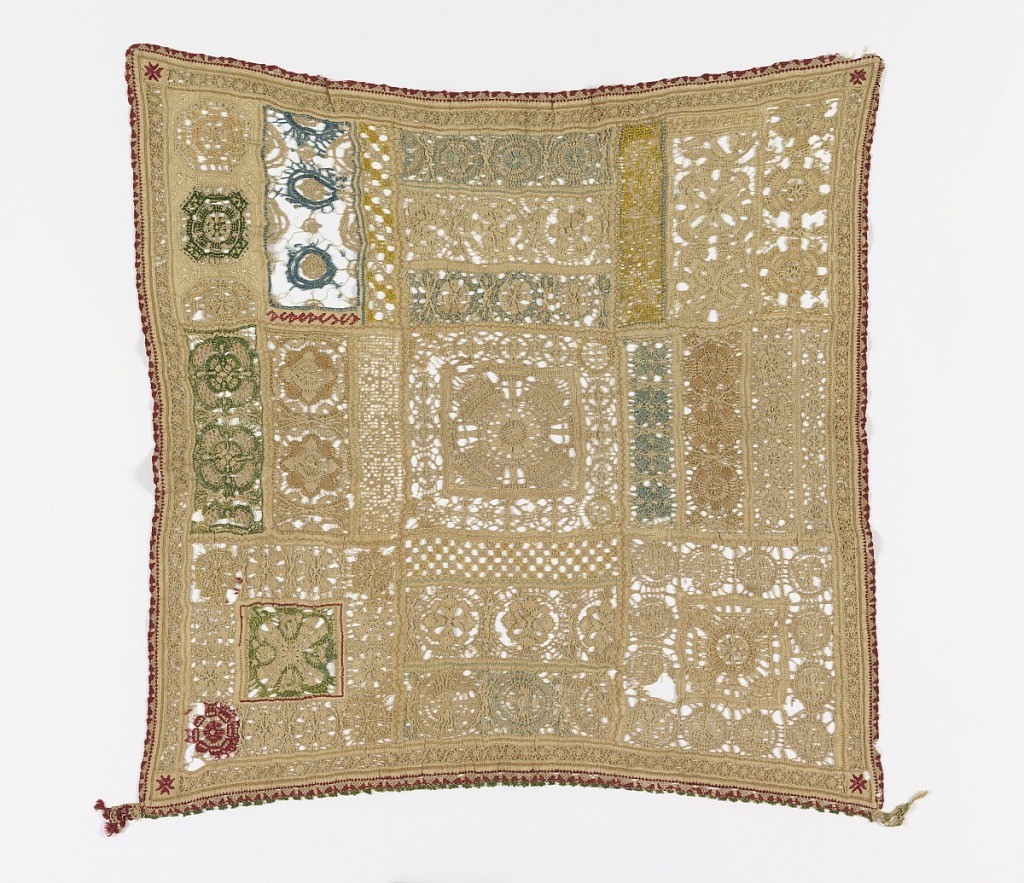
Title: Sampler
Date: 18th century
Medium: linen, silk Technique: embroidery including needle knotting called tenerife
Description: Square sampler comprised of rectangular and square compartments containing circular motifs. Some circles are embellished with blue, green, dark yellow or red thread.